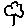
Label: tree